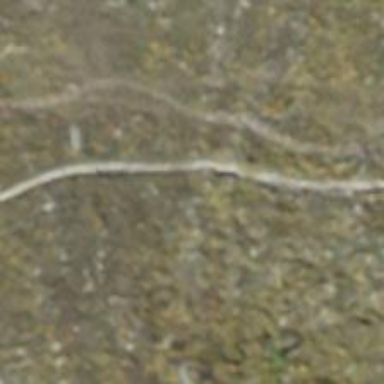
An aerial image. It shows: Gravel path.